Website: macys
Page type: customer-info-address
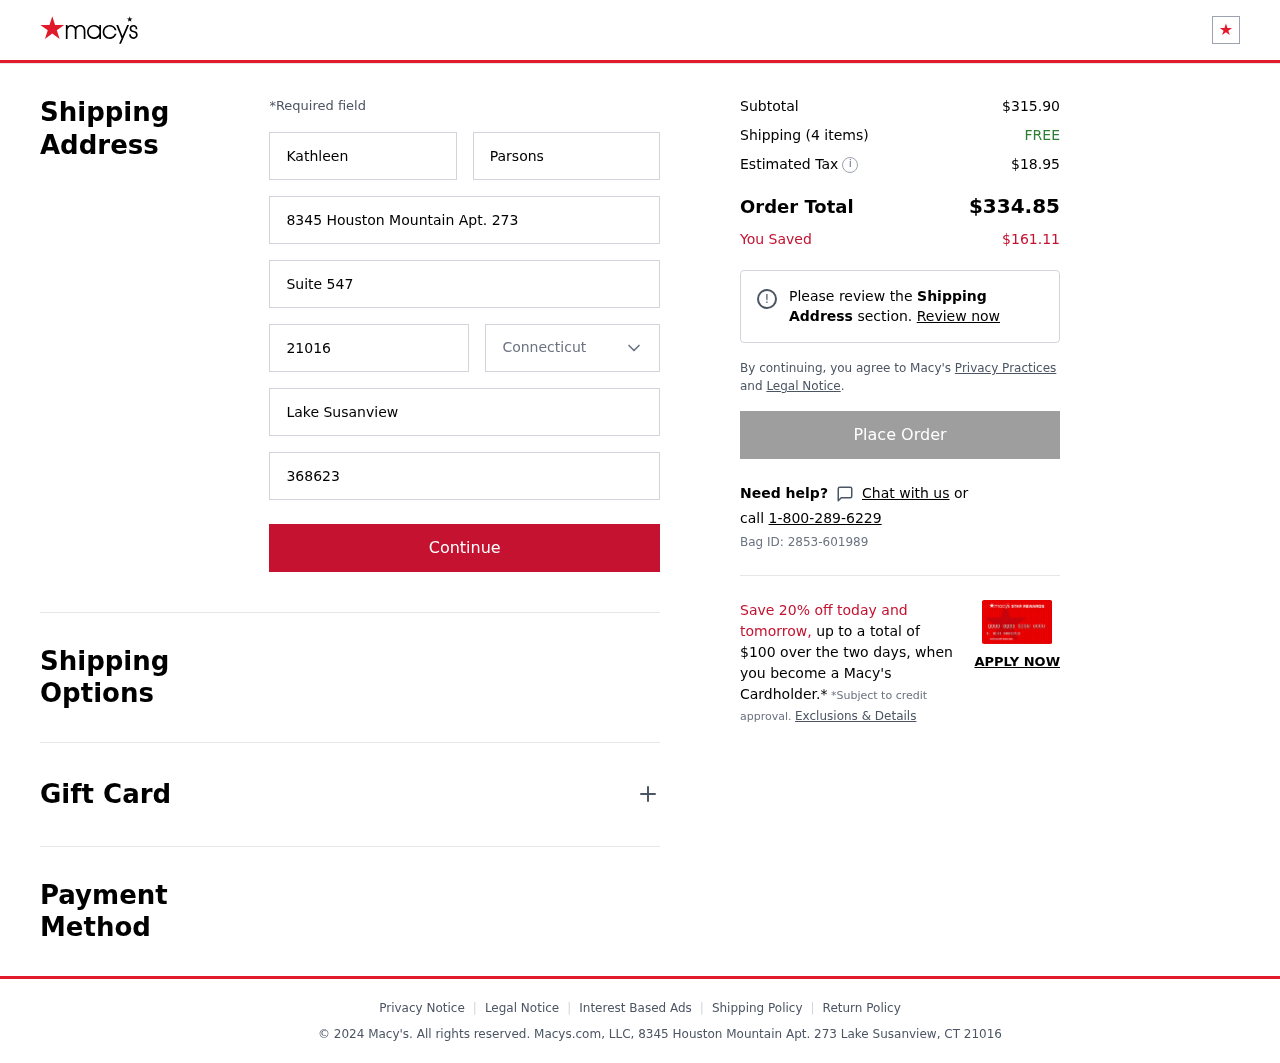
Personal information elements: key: PII_CITY
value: Lake Susanview
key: PII_FIRSTNAME
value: Kathleen
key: PII_LASTNAME
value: Parsons
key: PII_PHONE
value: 3686234948
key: PII_POSTCODE
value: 21016
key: PII_STATE
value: Connecticut
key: PII_STREET
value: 8345 Houston Mountain Apt. 273
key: PII_STREET2
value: Suite 547
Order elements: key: ORDER_SUBTOTAL
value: $315.90
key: ORDER_NUM_ITEMS
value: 4
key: ORDER_SHIPPING_COST
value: FREE
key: ORDER_TAX
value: $18.95
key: ORDER_TOTAL
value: $334.85
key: ORDER_SAVINGS
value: $161.11
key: ORDER_BAG_ID
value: Bag ID: 2853-601989